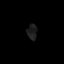
Tissue: skin
Cell type: Epithelial cells
Senescence score: 0.2618
Nuclear area (px): 145
Mean DAPI intensity: 29.476